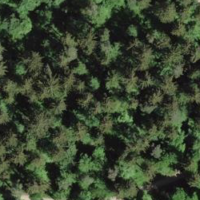
EUNIS habitat code: 43
Species observed at this site:
Lamium maculatum